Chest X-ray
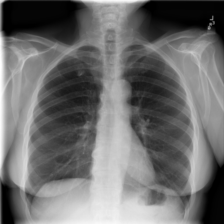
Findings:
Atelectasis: negative
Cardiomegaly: negative
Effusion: negative
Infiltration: negative
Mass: negative
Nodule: negative
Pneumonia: negative
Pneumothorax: negative
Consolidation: negative
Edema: negative
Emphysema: negative
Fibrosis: negative
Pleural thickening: negative
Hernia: negative